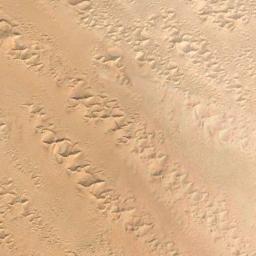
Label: desert